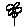
Label: flower